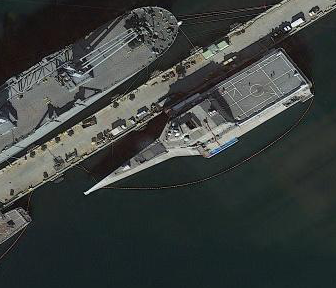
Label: Independence-class_combat_ship